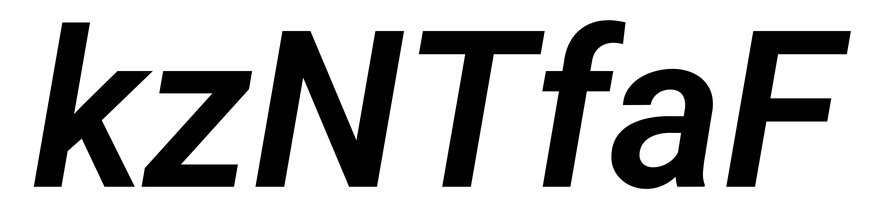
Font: Roboto-Italic_SemiBold_Italic